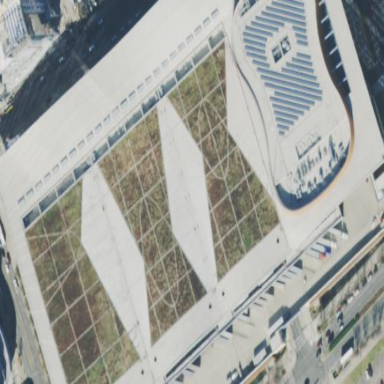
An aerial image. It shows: Commercial building serving as convention center.